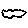
Label: cloud